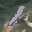
Label: 1